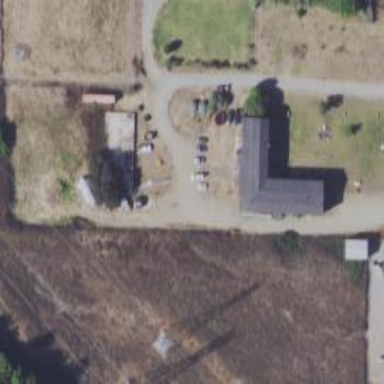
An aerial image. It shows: Driveway leading to service road.